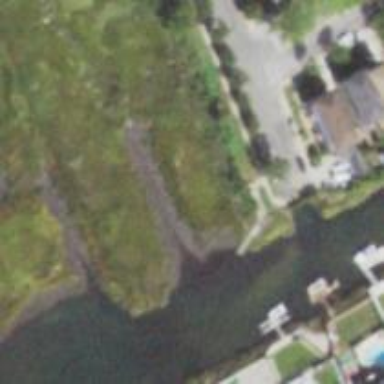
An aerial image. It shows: Slipway on leisure land.